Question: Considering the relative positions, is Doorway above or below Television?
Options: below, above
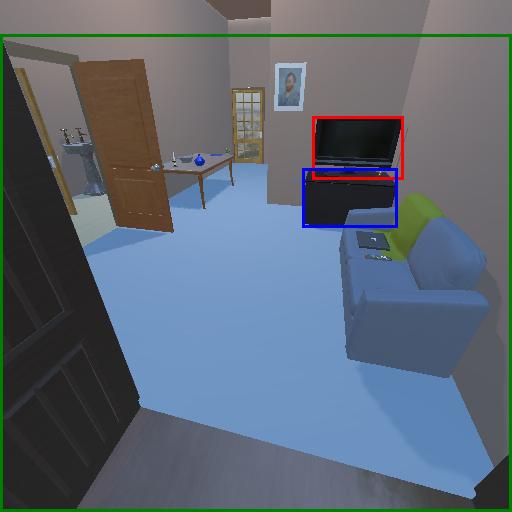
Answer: below